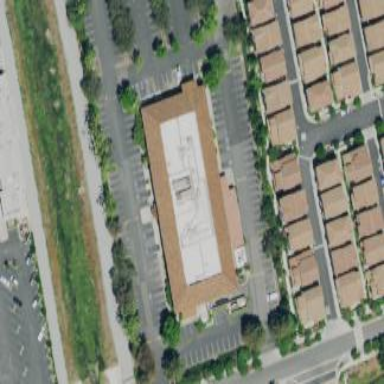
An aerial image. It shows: Commercial building housing healthcare clinic.